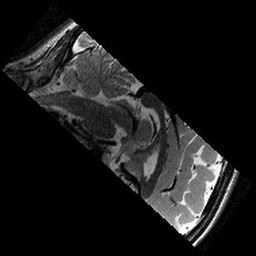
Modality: T2w
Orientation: sagittal
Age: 13
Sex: female
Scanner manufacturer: siemens
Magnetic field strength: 3 T
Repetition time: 9.23 s
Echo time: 0.067 s